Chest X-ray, AP view. Patient: 58 years old, sex M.
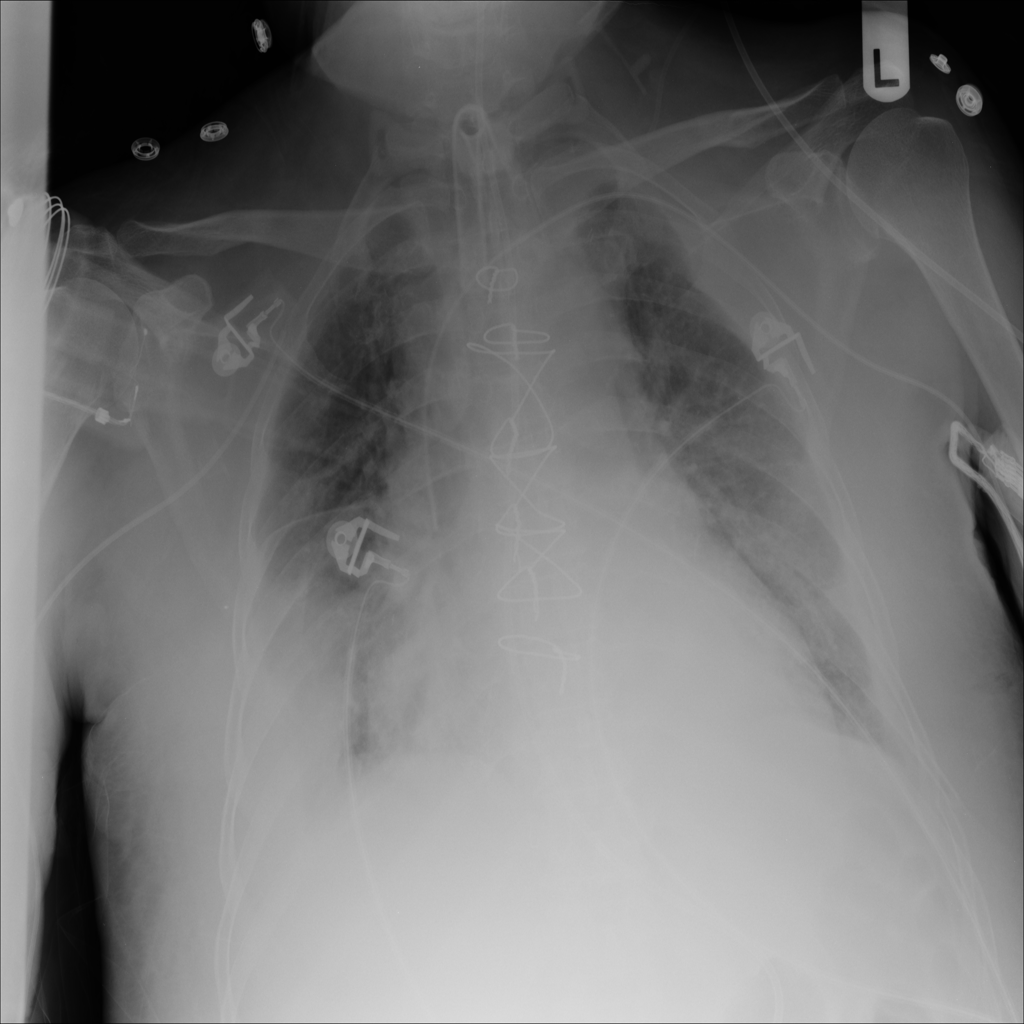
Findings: Atelectasis, Effusion, Infiltration, Mass